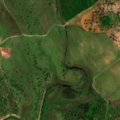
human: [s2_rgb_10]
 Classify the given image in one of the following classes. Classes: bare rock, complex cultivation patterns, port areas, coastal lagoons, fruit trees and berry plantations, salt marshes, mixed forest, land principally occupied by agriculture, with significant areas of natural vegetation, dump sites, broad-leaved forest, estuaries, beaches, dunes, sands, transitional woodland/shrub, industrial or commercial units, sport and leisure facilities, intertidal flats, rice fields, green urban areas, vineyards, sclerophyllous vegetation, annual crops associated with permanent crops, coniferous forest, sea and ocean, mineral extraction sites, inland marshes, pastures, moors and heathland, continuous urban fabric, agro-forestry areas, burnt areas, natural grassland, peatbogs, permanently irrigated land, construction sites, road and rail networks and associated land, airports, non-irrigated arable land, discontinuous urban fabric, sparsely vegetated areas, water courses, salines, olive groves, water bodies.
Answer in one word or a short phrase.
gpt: non-irrigated arable land, agro-forestry areas, water bodies